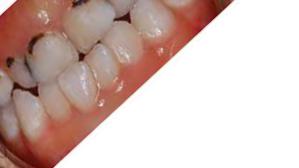
Condition: Caries